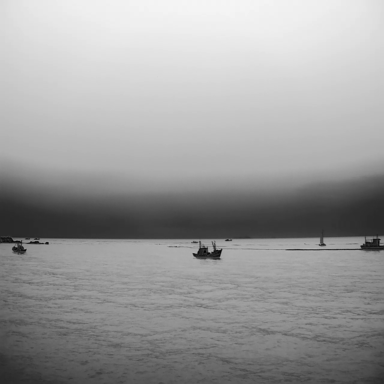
There are eight objects shown in the infrared image, including seven bulk_carriers, and a sailboat.